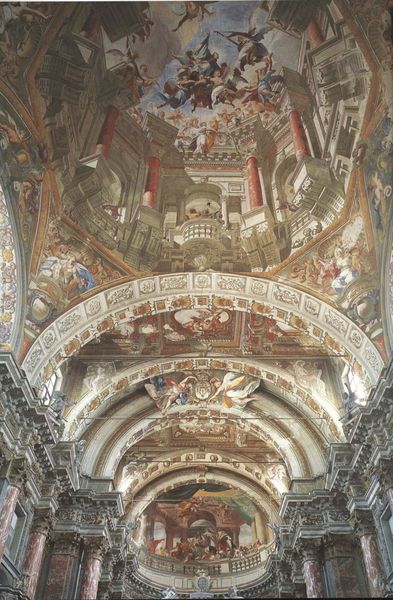
Titel: Kirche St. Franziskus Saverio (della Missione)
Künstler: Andrea Pozzo
Standort: Mondovi, S. Francesco Saverio (della Missione) (EU - I - Piemont)
Schlagwörter: blau, himmel, weiß, wolken, menschen, fenster, licht, marmor, säulen, rot, ornament, barock, kirche, gold, decke, fliegen, engel, balkon, bilder, schwan, bogen, perspektive, saal, rundbogen, joche, kuppel, ornamente, metall, stuck, foto, bögen, gewölbe, stangen, gemalt, kuppeln, balustrade, dom, schweben, kapitelle, kathedrale, kapitell, fries, wappen, sims, simse, rundbögen, fresken, deckengemälde, fresko, putten, korinthisch, gewölbt, deckenmalerei, eisenstangen, deckenfresko, sicherung, blustrade, innensicht, kirchengewölbe mit rundbögen, bemalt